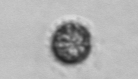
Label: Dinophyceae